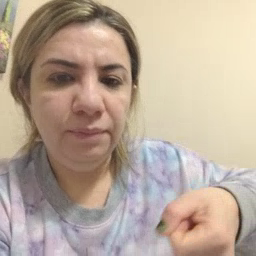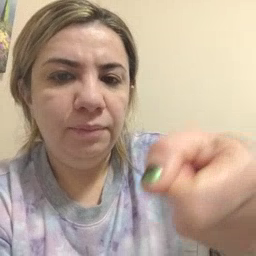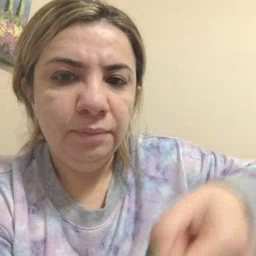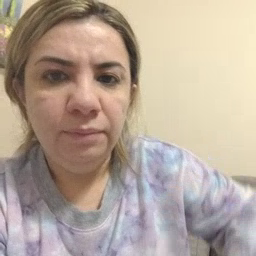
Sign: vacuum